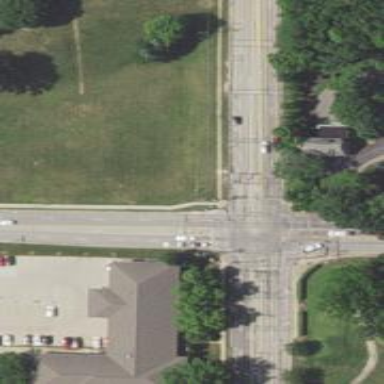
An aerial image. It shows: Crossing on the road with line markings.